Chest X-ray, AP view. Patient: 32 years old, sex F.
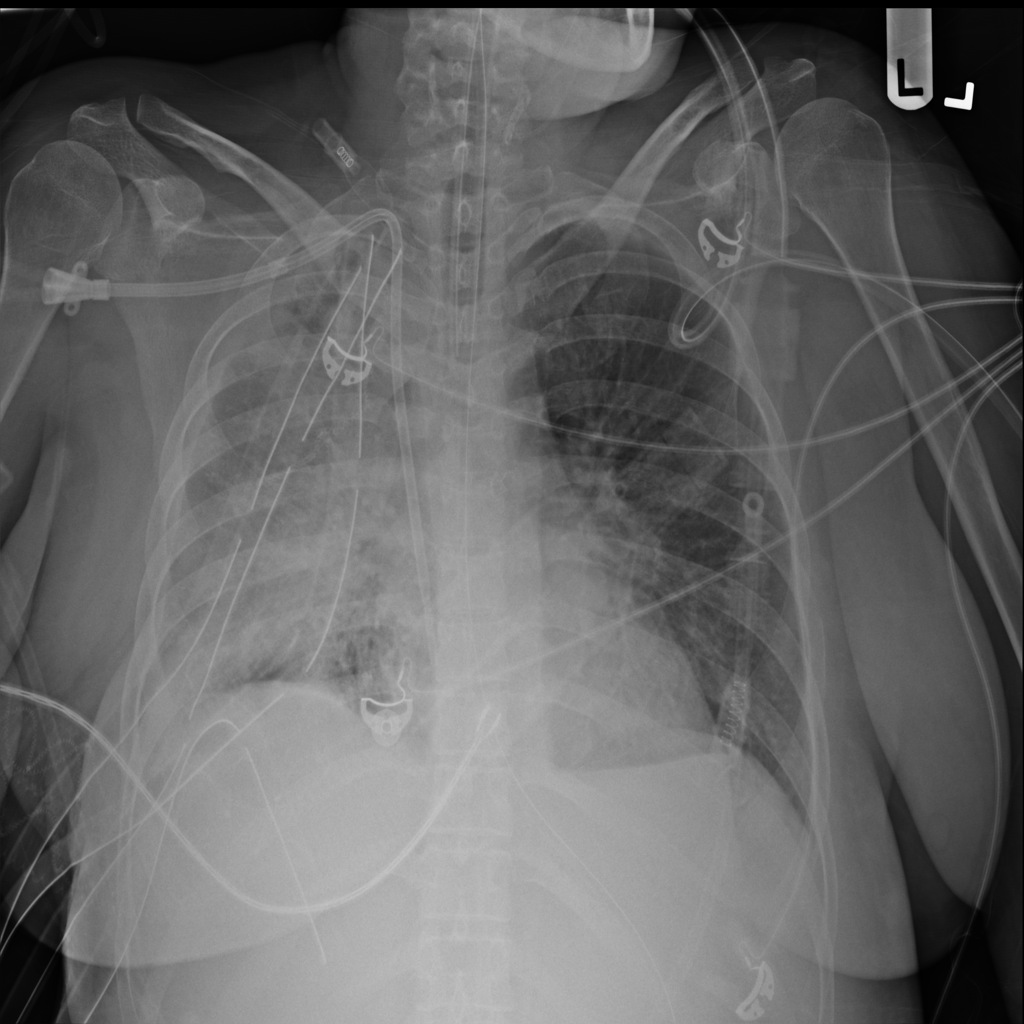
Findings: Effusion